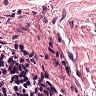
Metastatic tissue present: no